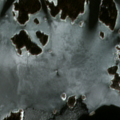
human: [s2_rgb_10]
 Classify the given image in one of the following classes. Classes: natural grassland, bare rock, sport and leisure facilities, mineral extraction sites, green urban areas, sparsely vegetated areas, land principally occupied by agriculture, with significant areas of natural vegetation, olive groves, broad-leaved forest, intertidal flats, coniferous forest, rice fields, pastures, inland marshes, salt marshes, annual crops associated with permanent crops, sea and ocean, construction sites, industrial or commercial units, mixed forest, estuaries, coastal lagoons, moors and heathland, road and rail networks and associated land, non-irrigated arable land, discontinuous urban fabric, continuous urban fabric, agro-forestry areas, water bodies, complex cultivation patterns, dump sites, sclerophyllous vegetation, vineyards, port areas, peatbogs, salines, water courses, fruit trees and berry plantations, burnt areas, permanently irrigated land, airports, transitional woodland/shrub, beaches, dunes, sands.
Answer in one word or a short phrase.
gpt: sea and ocean